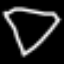
Label: diamond